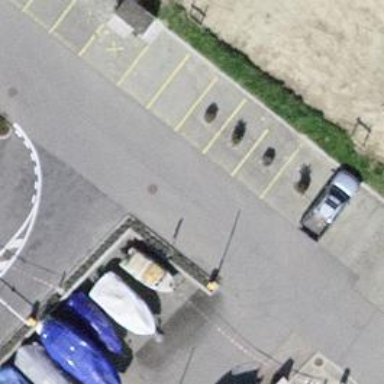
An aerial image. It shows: Lift gate barrier.